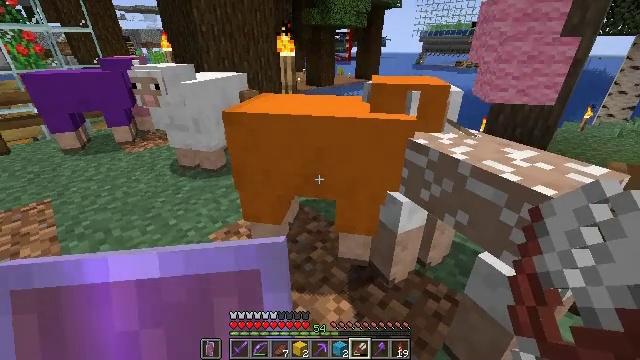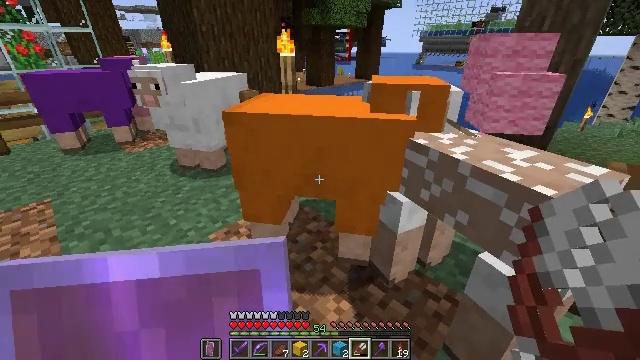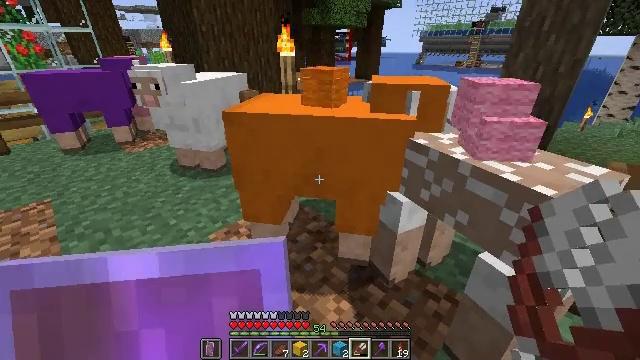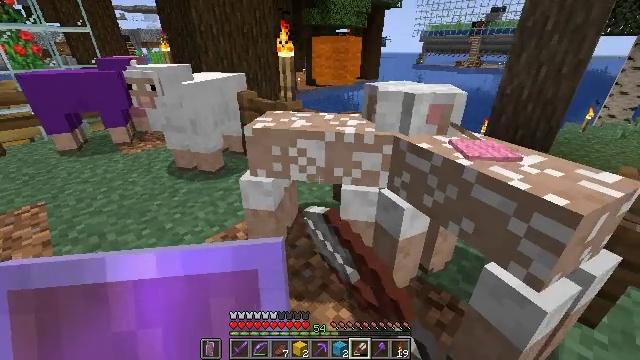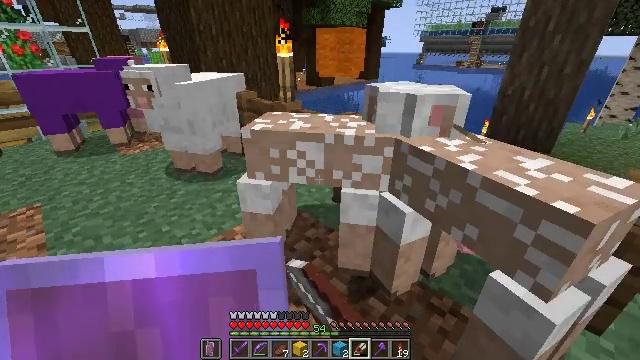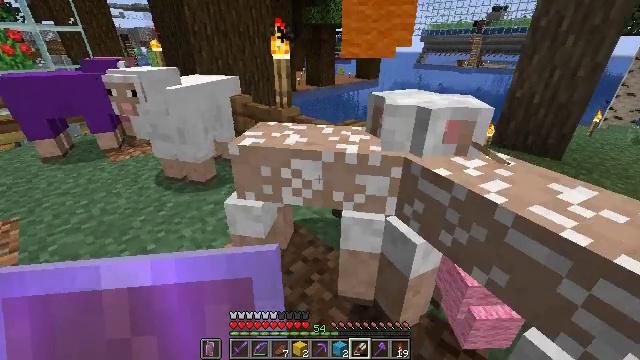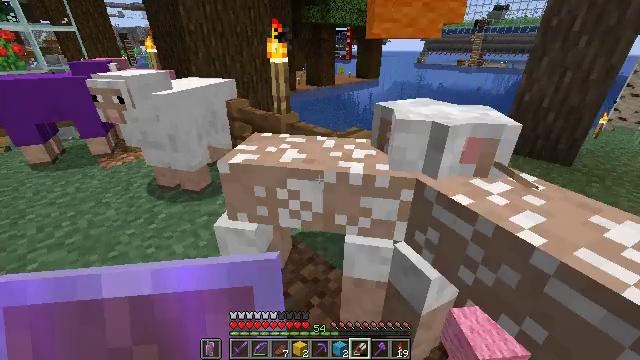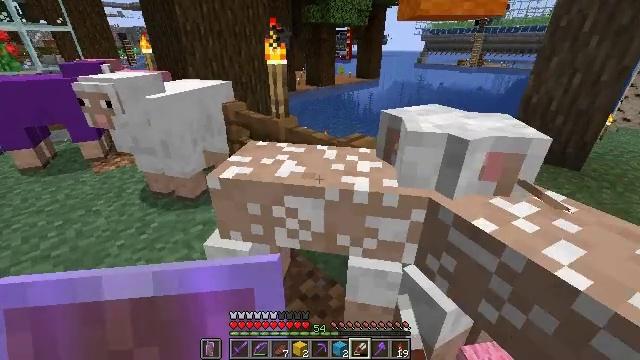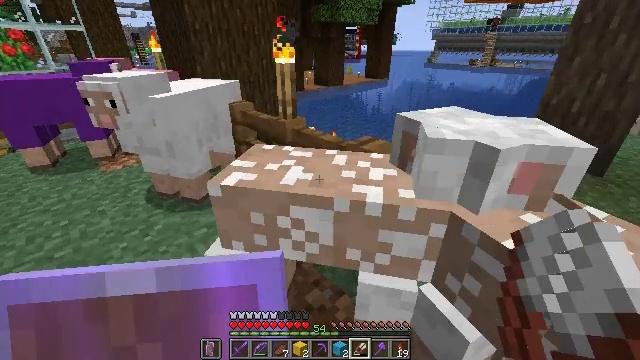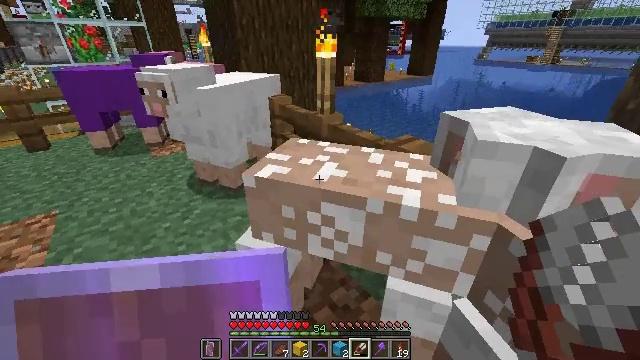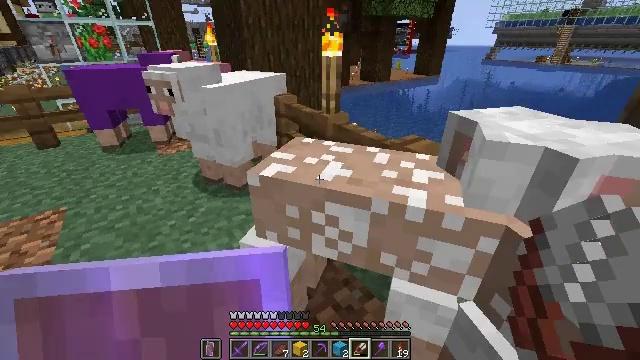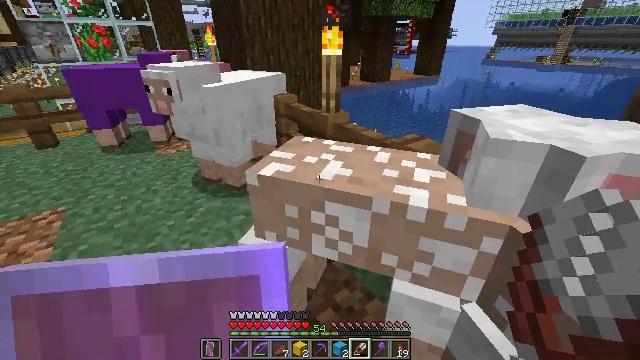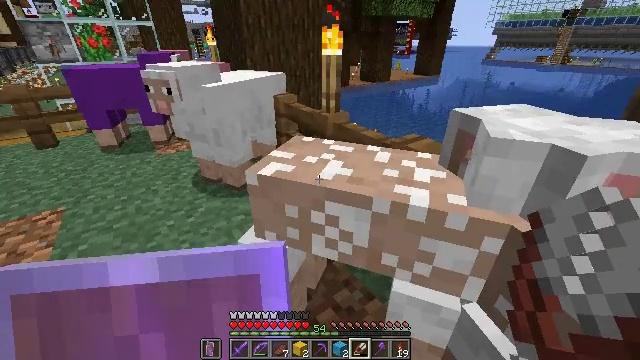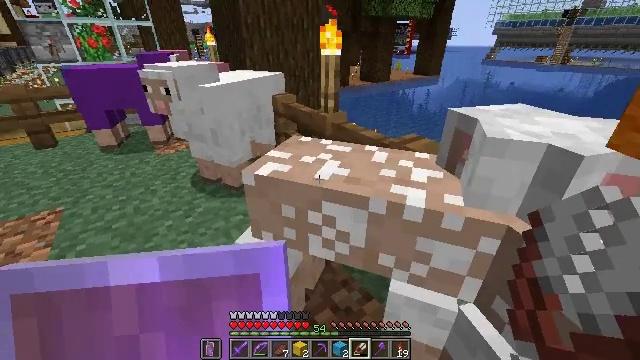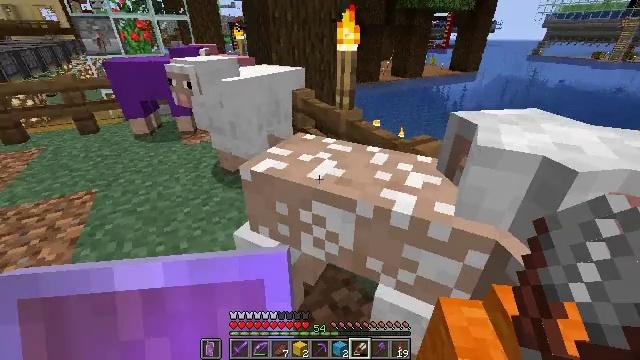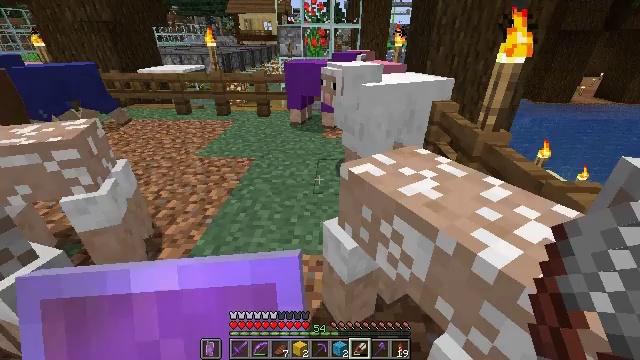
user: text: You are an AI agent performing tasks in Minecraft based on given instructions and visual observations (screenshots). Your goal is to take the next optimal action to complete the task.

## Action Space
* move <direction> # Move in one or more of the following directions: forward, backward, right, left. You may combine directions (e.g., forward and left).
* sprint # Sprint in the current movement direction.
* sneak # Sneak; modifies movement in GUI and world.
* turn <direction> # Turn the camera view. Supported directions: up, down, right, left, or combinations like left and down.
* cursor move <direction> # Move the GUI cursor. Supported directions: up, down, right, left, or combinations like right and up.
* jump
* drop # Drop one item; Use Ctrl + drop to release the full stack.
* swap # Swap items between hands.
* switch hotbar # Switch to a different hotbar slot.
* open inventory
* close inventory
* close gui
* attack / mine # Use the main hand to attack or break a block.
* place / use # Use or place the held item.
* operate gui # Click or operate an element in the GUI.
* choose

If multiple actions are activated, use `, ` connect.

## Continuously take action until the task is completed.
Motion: motion action
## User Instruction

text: Combat the squid.
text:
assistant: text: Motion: no_op
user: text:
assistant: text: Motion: no_op
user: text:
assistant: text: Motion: move forward
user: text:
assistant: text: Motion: move forward
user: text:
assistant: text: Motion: move forward
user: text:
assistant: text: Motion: move forward
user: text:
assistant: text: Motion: no_op
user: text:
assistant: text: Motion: turn left
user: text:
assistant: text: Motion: turn left
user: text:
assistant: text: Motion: turn left
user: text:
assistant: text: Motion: no_op
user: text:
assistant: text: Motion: no_op
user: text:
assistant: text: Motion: move right
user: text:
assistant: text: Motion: move right, turn left and down
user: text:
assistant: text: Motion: move right, turn left and up
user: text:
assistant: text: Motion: move right, turn left and up
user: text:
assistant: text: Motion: no_op
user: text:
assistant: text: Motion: no_op
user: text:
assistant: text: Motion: no_op
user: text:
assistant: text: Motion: no_op
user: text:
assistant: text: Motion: move forward, turn up
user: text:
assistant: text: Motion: move forward, turn right and up
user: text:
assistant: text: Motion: move forward, turn right
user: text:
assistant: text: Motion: move forward, turn right
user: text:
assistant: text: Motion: move forward, turn right and up
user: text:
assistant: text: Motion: move forward, use / place
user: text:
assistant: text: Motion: use / place
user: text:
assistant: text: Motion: turn right, use / place
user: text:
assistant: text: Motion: turn right and down
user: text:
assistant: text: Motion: no_op